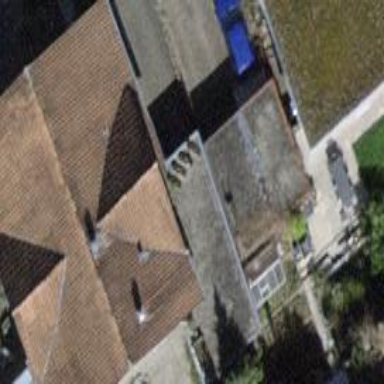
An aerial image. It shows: Building with tile roof.